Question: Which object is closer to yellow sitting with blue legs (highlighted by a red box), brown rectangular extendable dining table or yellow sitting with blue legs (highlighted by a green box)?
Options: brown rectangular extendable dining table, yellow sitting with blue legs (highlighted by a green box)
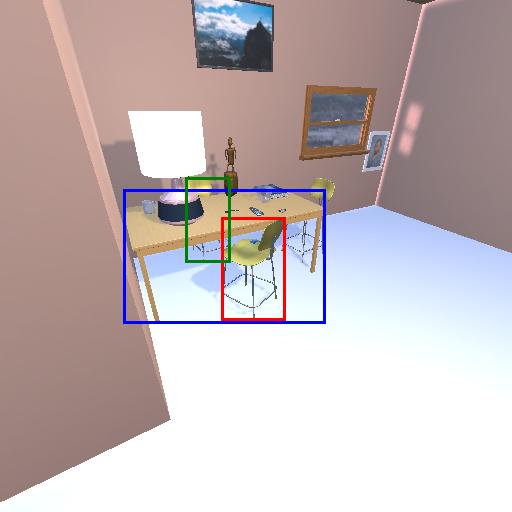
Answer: brown rectangular extendable dining table